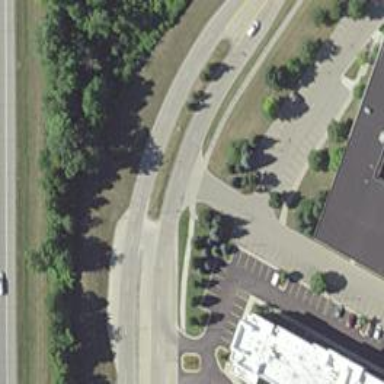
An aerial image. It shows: Secondary link road.